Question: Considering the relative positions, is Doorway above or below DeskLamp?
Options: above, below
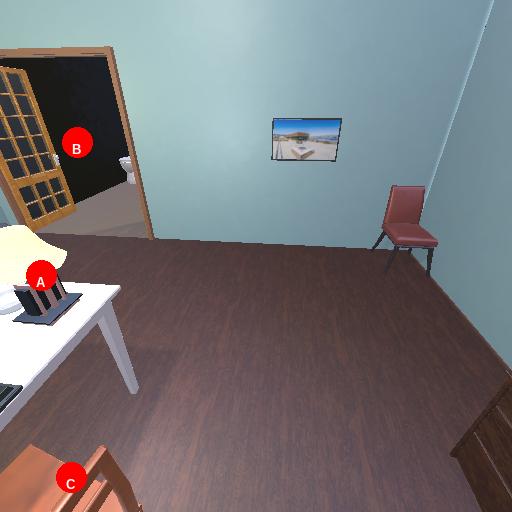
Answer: above